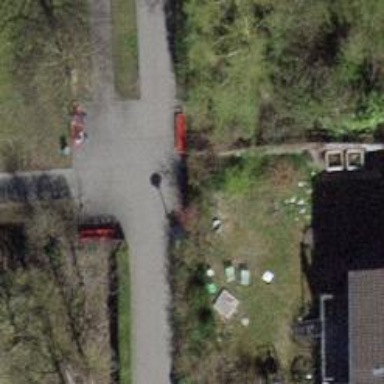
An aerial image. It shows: Red bench.